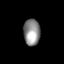
Tissue: lung
Cell type: Epithelial cells
Senescence score: 0.593
Nuclear area (px): 428
Mean DAPI intensity: 141.813